Interaction volume radius: 10 \u00c5
Interaction volume height: 15 \u00c5
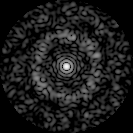
Disorder parameter: 0.7696